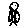
Label: bird